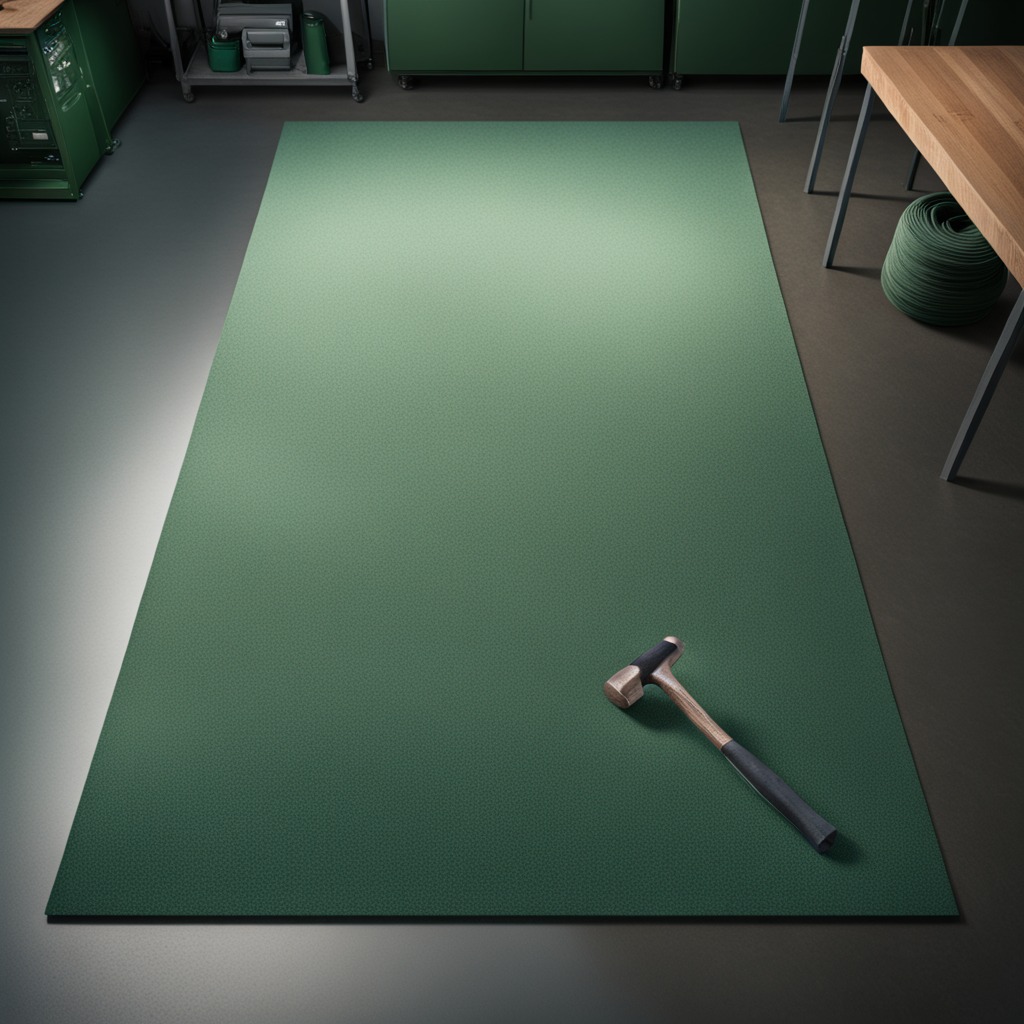
A hammer is lying on the clean granite tabletop.